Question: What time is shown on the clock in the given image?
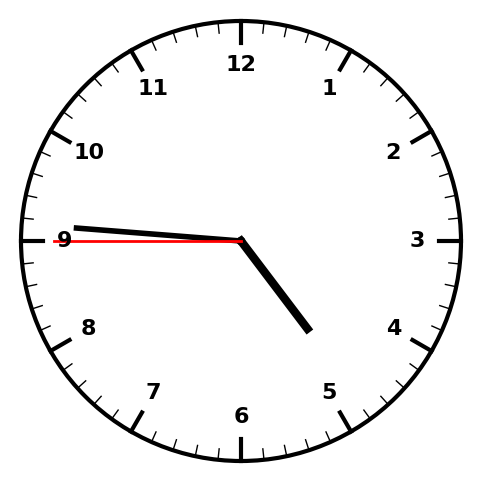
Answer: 04:45:45